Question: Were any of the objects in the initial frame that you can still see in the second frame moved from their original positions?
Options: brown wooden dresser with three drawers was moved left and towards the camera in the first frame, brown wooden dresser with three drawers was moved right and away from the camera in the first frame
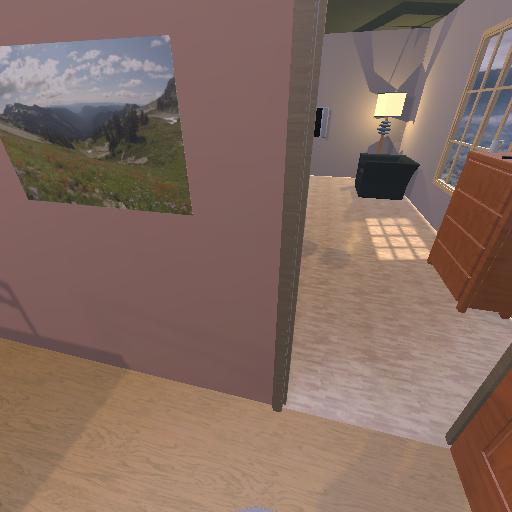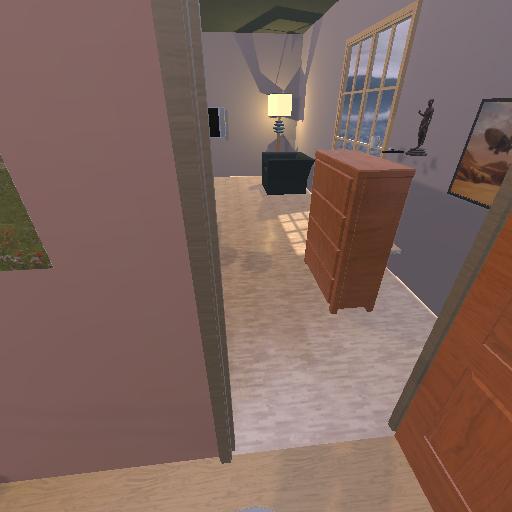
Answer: brown wooden dresser with three drawers was moved left and towards the camera in the first frame